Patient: sex M, age 57
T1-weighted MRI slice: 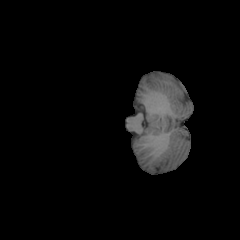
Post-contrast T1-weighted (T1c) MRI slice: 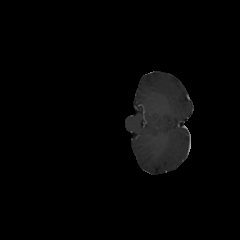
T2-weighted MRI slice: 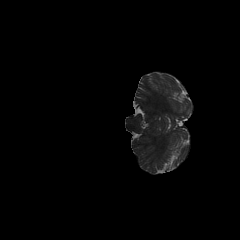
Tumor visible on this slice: no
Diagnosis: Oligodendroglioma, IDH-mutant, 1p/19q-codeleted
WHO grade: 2